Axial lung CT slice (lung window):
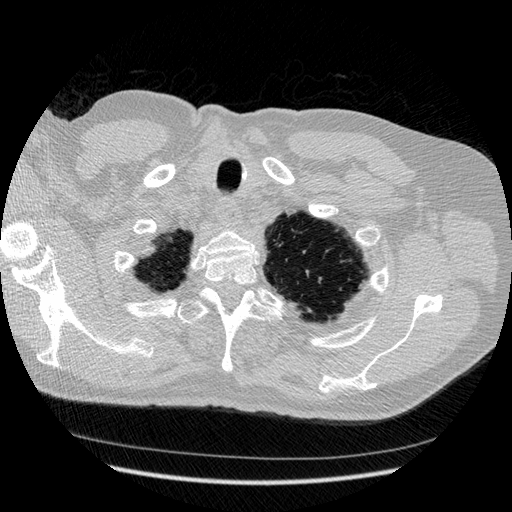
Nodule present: no